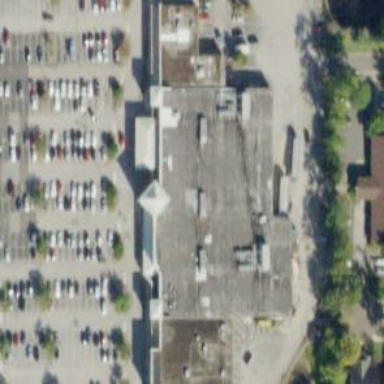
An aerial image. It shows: Supermarket.